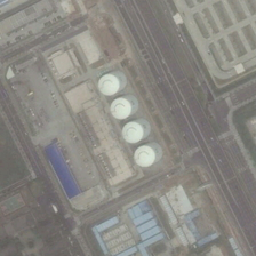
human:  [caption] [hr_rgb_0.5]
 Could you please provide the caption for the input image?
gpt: A house with a blue roof in the factory.

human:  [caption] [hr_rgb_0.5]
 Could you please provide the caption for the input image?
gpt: There is a house with a blue roof in the factory.

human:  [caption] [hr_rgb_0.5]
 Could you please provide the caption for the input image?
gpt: There are rows of houses with blue roofs in the factory.

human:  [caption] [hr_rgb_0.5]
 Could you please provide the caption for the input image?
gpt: There are rows of blue roofed houses in the factory.

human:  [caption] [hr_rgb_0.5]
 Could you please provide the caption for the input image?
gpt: There is a blue roofed house in the factory.